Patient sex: M
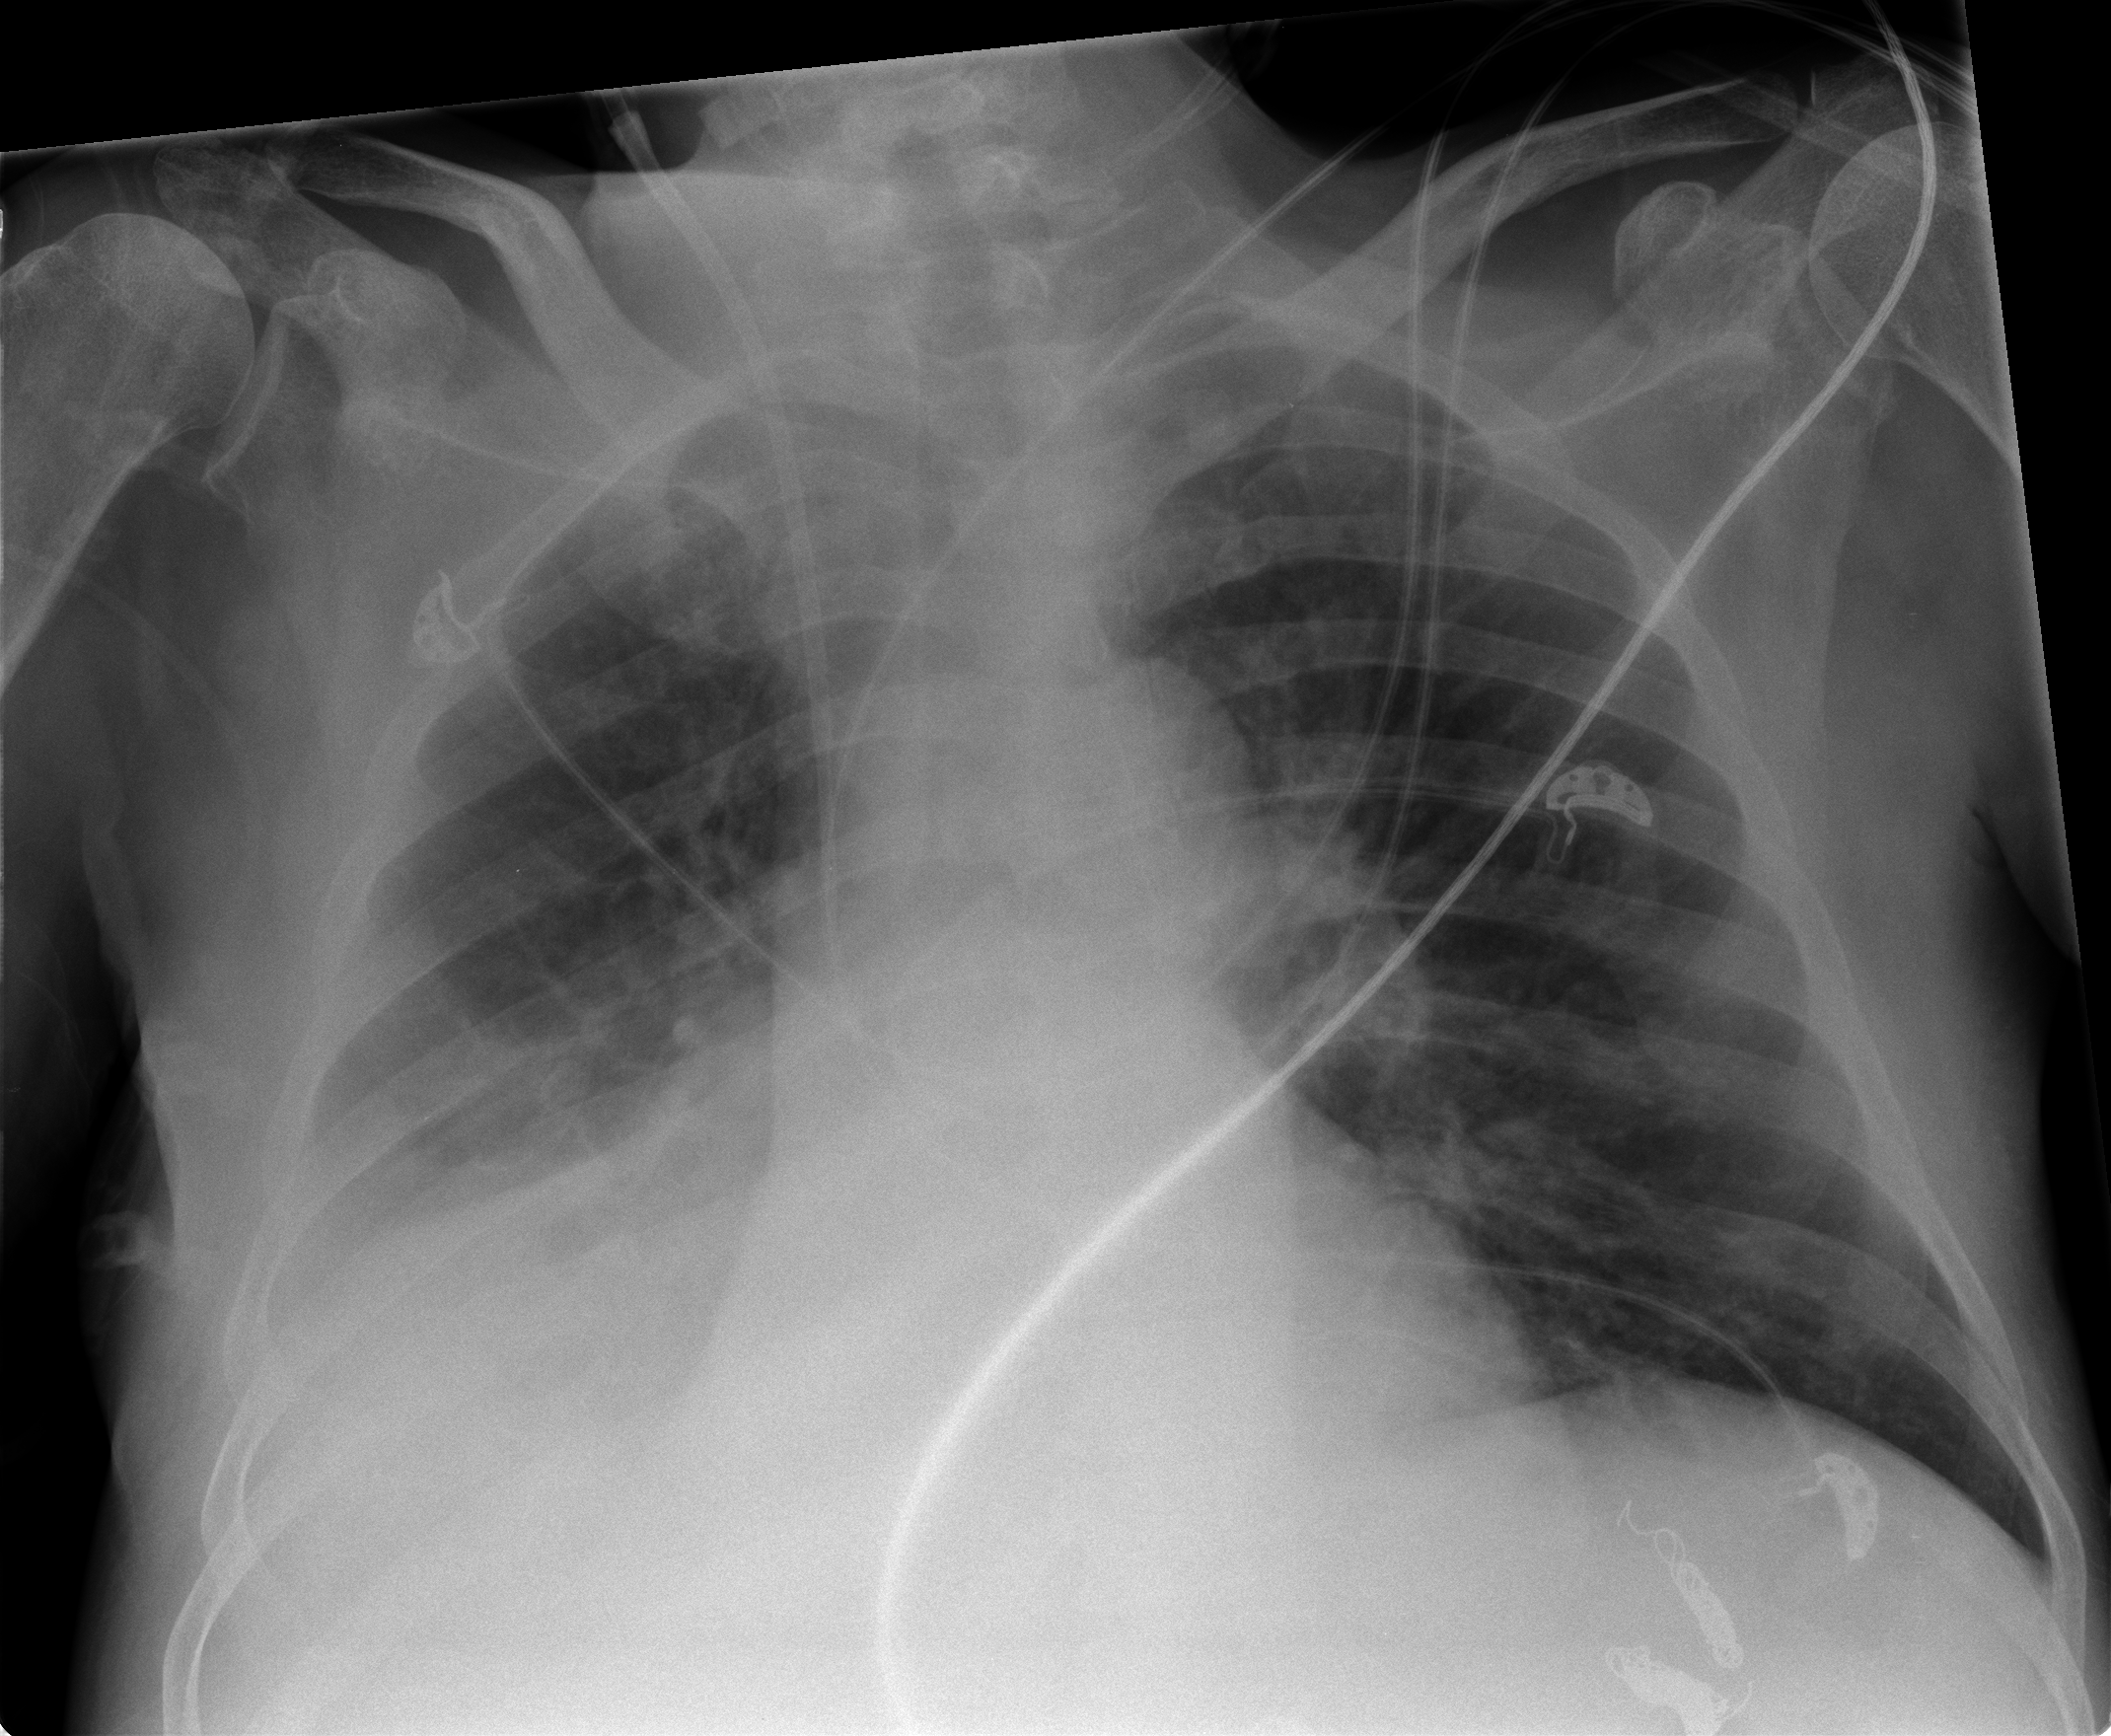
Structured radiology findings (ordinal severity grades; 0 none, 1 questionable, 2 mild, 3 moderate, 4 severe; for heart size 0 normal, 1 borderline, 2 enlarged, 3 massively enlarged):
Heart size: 0
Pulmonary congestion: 0
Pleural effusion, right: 2
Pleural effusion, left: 0
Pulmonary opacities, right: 0
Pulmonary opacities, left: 0
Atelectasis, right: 3
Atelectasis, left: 0